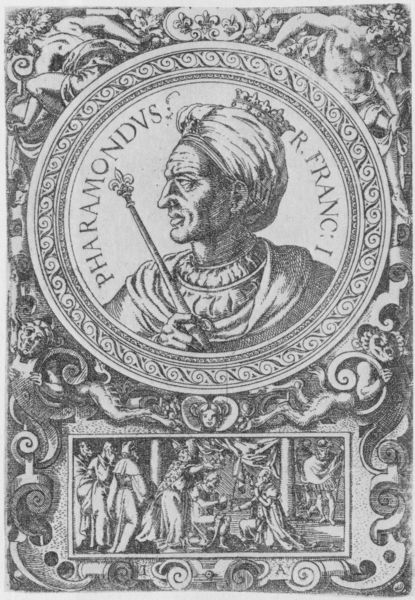
Titel: Bildnis von Pharamondus, König von Frankreich
Künstler: Jost Amman
Institution: (Seriendruck)
Schlagwörter: kopf, körper, mann, weiß, menschen, frankreich, grau, köpfe, mund, männer, nase, ohr, profil, schwarz, stirn, szene, muster, ornament, hemd, architektur, falten, kragen, rahmen, stein, bildnis, portrait, porträt, auge, mantel, kinn, krone, kreis, rund, tondo, ranken, schrift, stab, grafik, bischof, kaiser, könig, tafel, grimmig, ornamente, buch, medaillon, druck, schwarzweiss, stich, buchstaben, knien, herrscher, franz, buchseite, skulpturen, halbprofil, voluten, schwertlilie, portät, krönung, mitra, karl, kupferstich, turban, zepter, szepter, umschrift, konig, medailon, franz i., stehle, roi, fleur de lys, pharamondus, clipius, bucheind